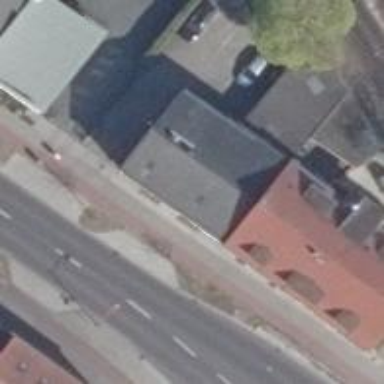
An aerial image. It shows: Driving school.